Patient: sex F, age 56
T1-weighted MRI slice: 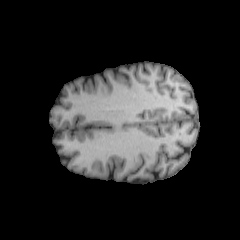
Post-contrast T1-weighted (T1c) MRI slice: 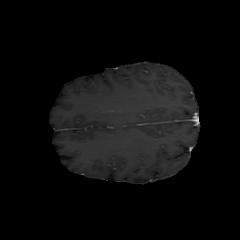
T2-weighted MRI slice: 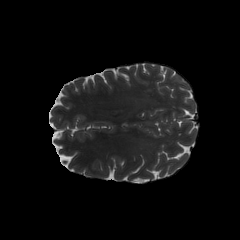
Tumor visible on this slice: no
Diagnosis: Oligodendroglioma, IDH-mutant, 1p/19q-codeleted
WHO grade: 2